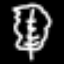
Label: leaf